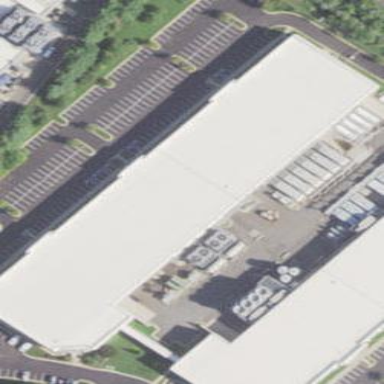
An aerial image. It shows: Data center building.